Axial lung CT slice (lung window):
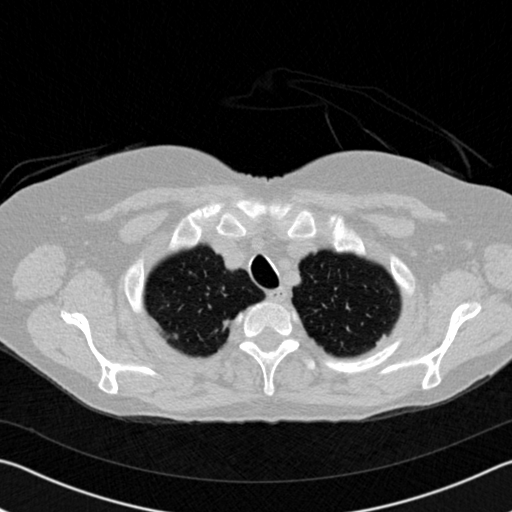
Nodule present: no